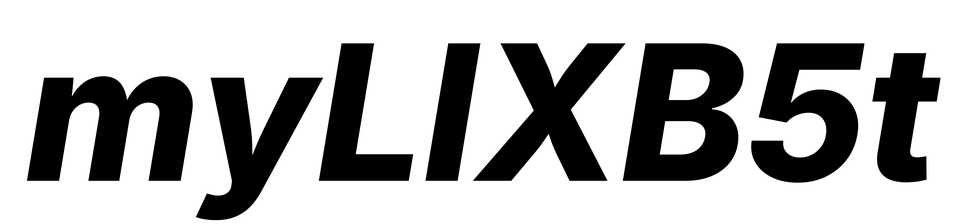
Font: Inter-Italic_ExtraBold_Italic